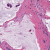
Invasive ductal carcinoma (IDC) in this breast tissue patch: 1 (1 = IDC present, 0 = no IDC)